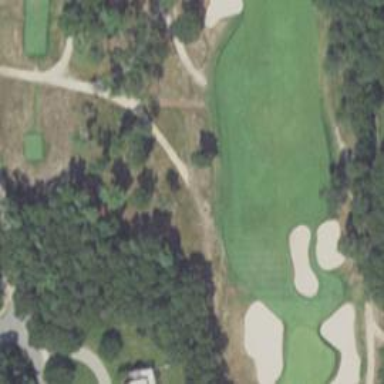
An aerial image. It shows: Golf cartpath that is also road path.